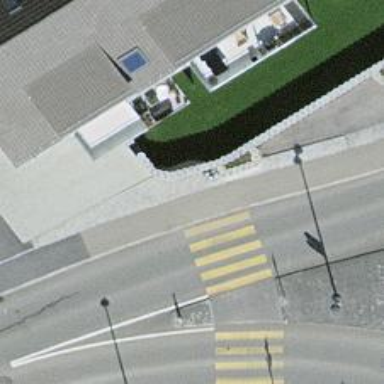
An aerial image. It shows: Uncontrolled zebra crossing on the road.